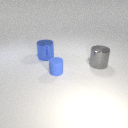
large gray metal cylinder in front of large blue metal cylinder